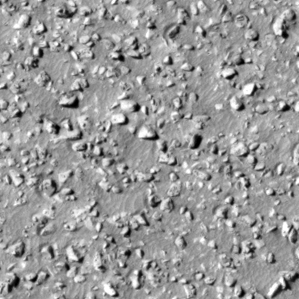
Label: non_frost